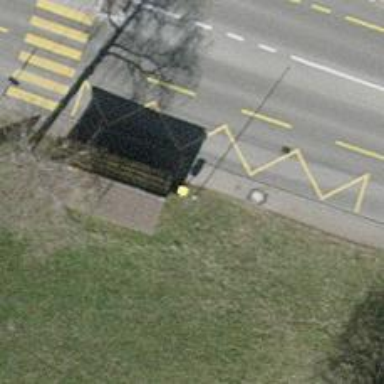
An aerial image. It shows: Post box is visible.